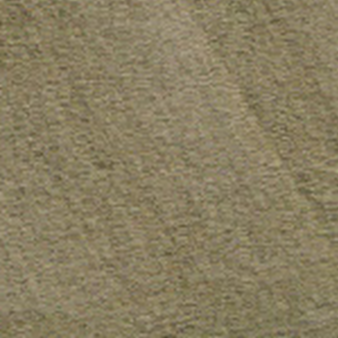
Label: other